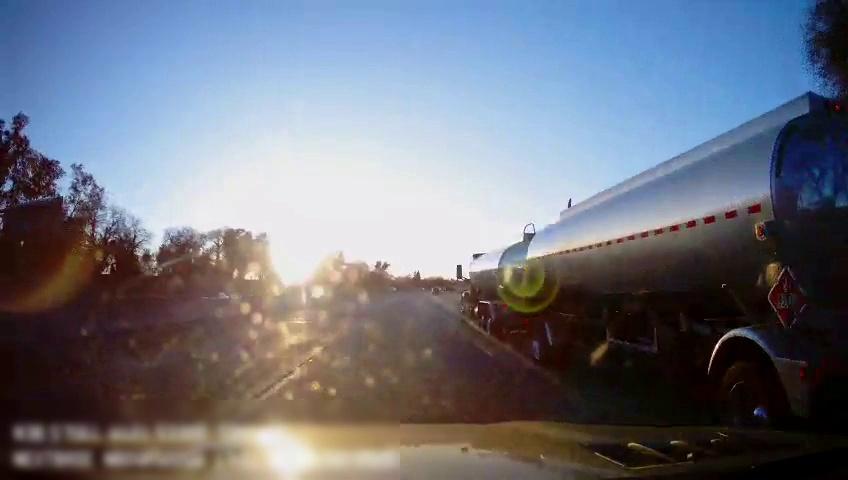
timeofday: Day
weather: Sunny
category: Drivable Space
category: Vehicles | Truck
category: Lanes | Alternate Lane